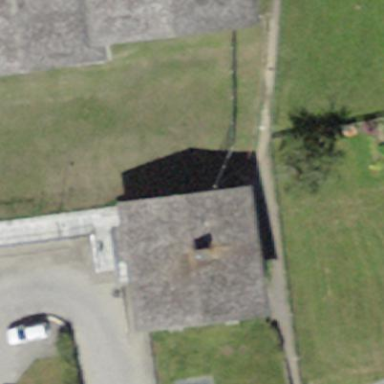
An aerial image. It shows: School building.